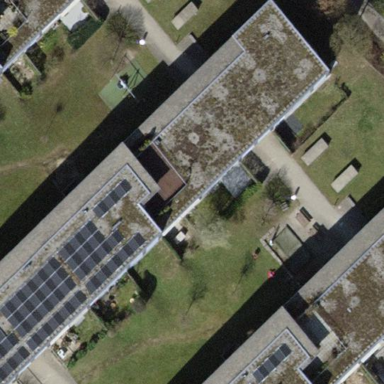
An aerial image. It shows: Building with apartments and flat roof.